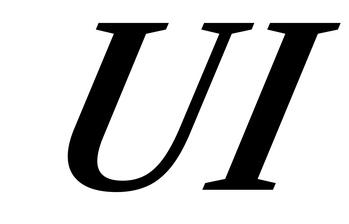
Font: LibreCaslonText-Italic_SemiBold_Italic